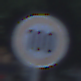
Verkehrszeichen: Geschwindigkeit100
Umgebung: Outdoor, Urban
Tageszeit: SunriseSunset
Wetter: PartlyCloudy
Licht: Natural
Jahreszeit: NotSpecified
Kontrast: LowContrast